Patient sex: F
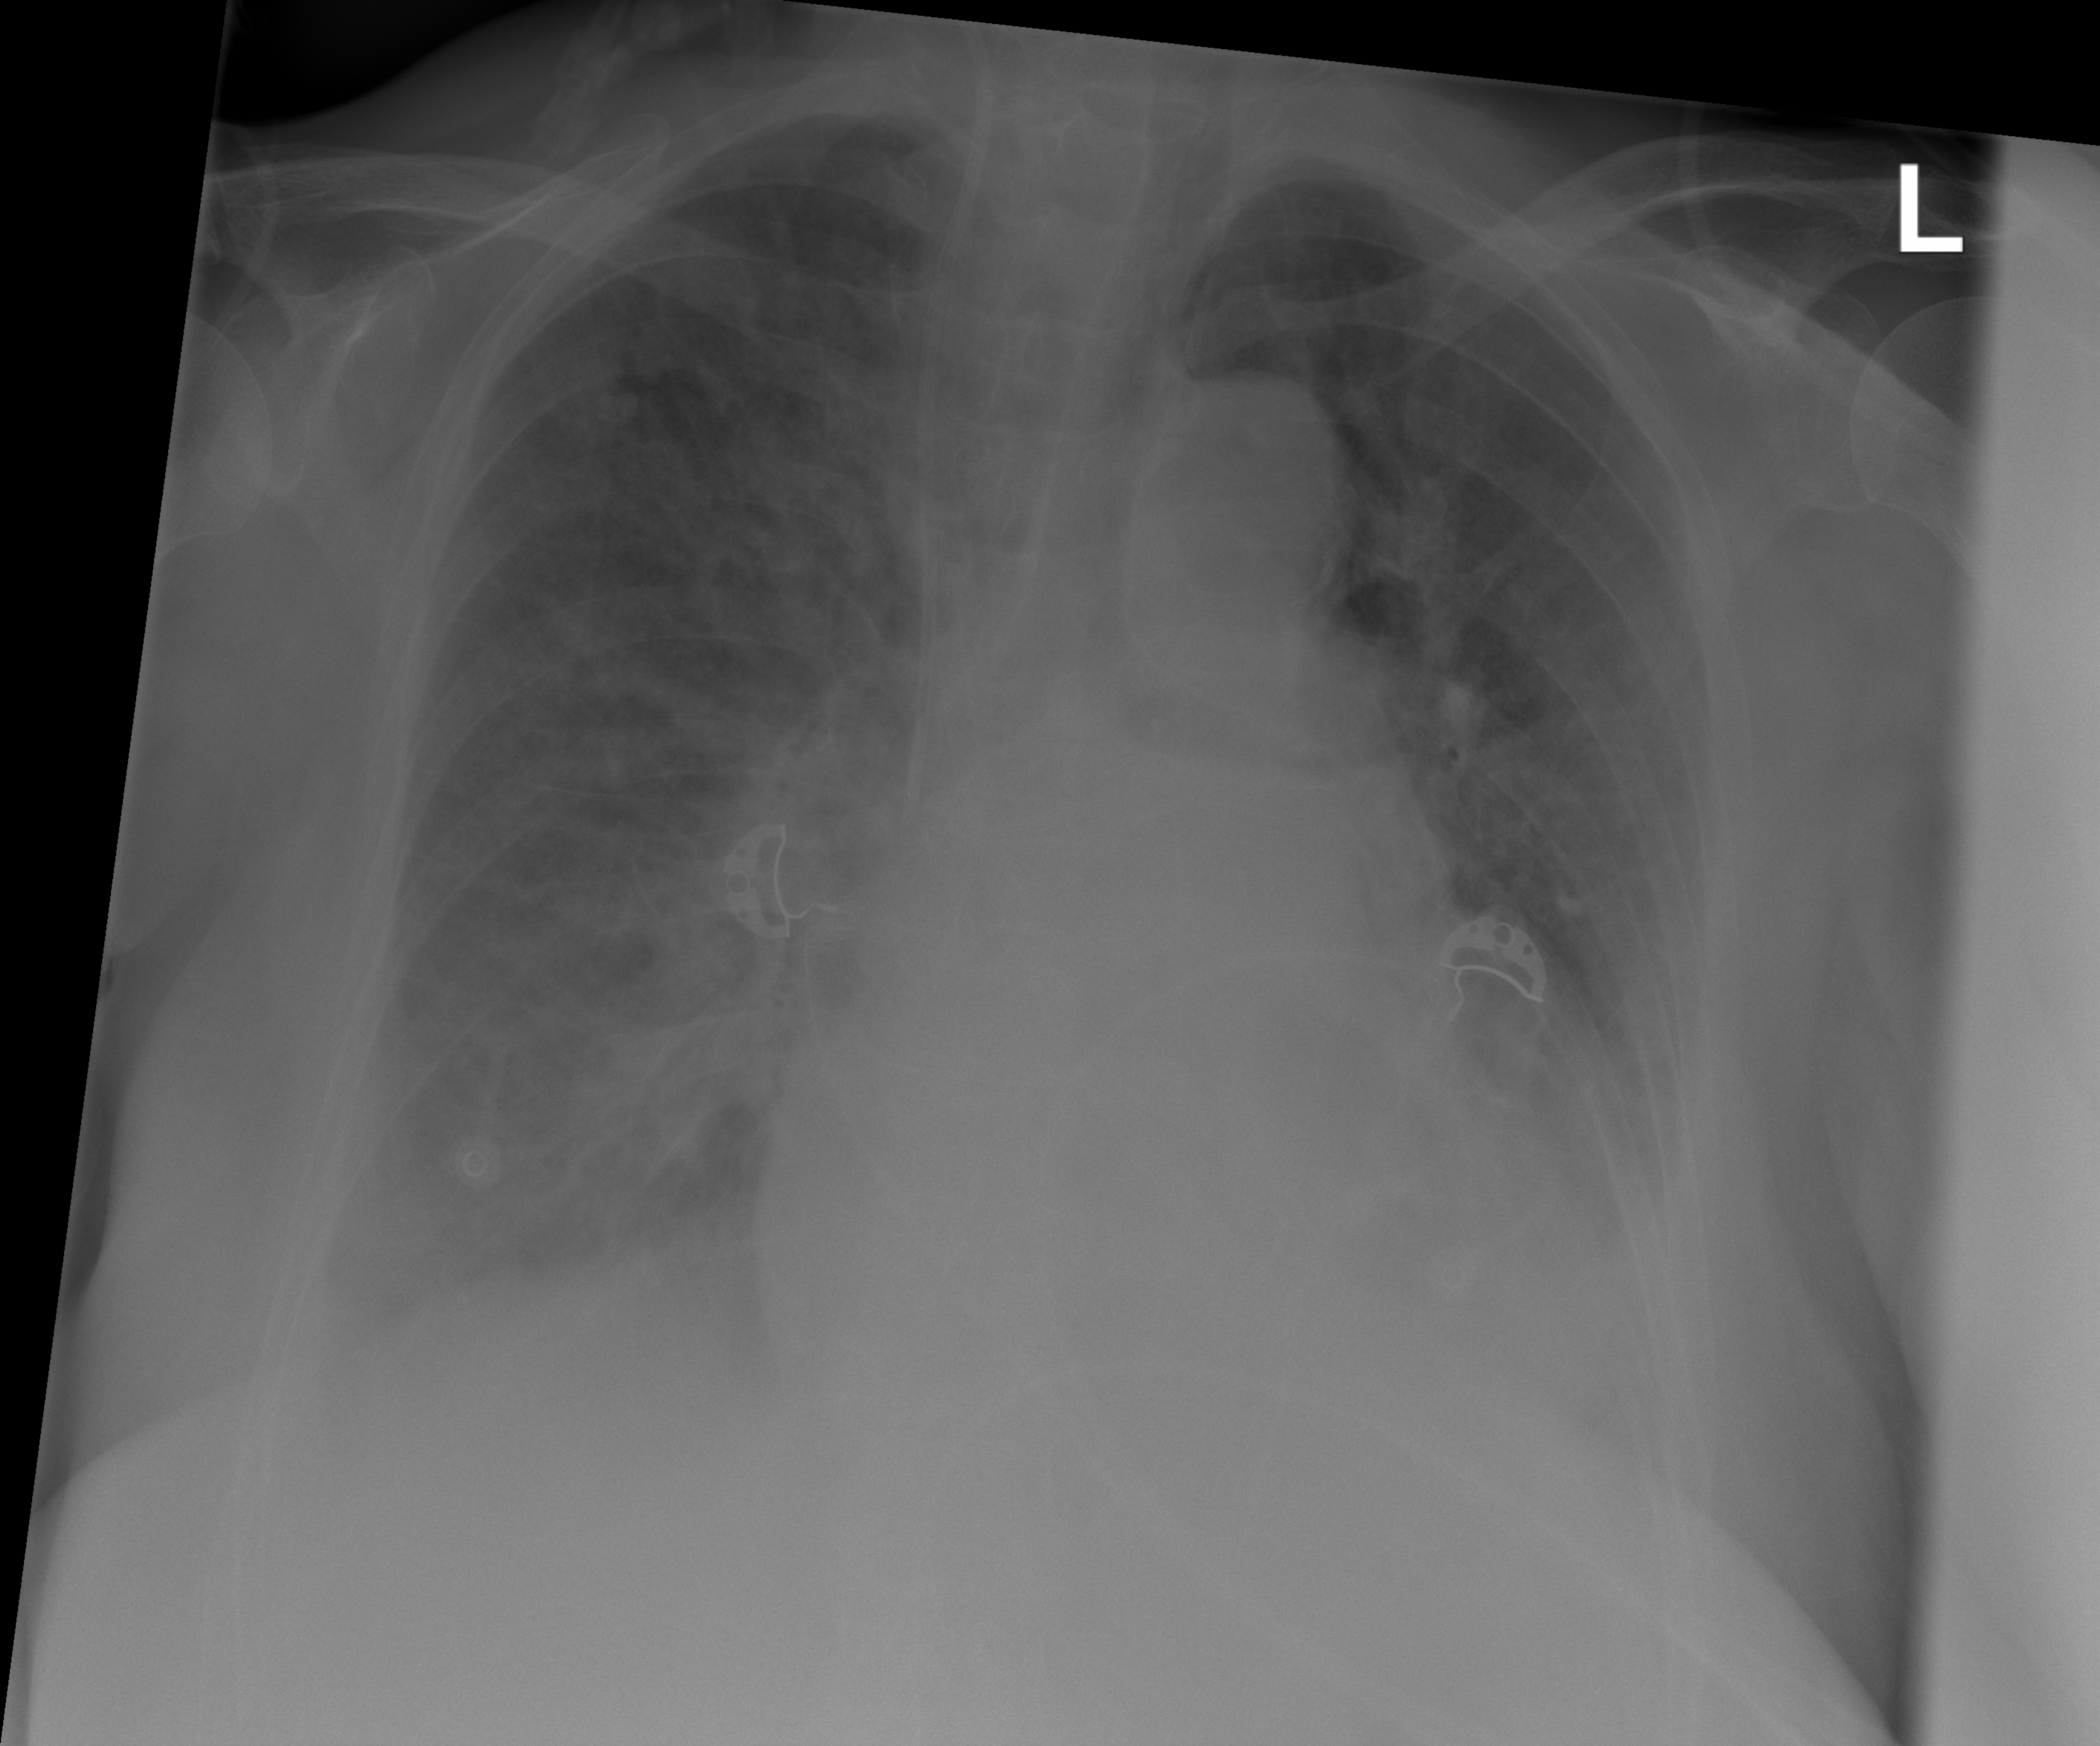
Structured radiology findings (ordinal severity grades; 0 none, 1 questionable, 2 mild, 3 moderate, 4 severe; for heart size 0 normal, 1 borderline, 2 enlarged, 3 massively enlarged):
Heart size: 2
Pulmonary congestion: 3
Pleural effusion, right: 2
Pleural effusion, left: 2
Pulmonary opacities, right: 2
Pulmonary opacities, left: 2
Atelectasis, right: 2
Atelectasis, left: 2